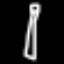
Label: pencil